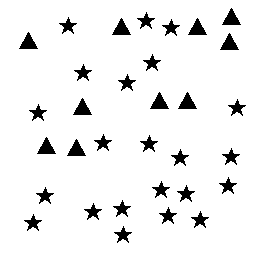
Squares: 0
Triangles: 10
Stars: 22
Total shapes: 32